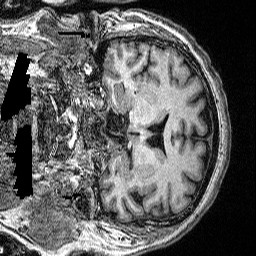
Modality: T1w
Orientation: coronal
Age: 49
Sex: male
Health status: ill
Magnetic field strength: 3 T
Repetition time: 2.53 s
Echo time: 0.00331 s